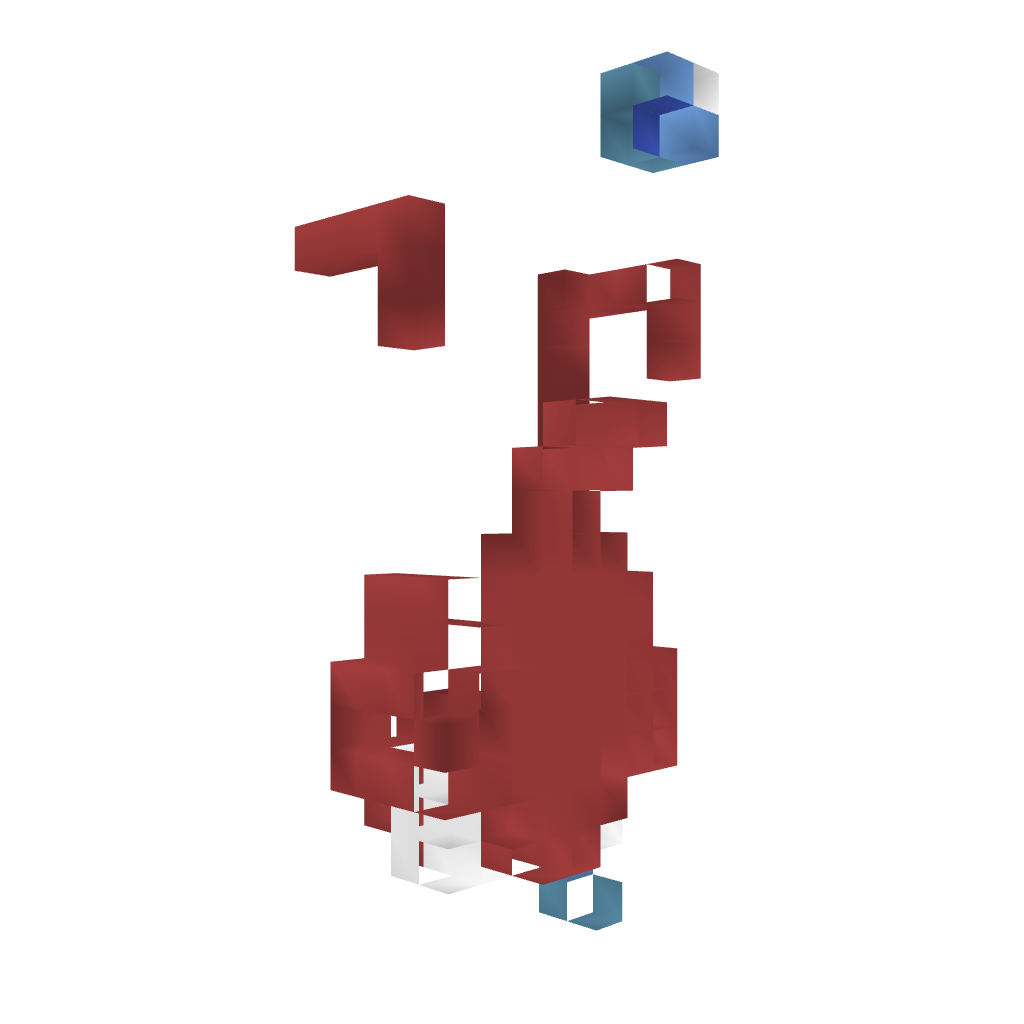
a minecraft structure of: Pamela Statue bad low quality